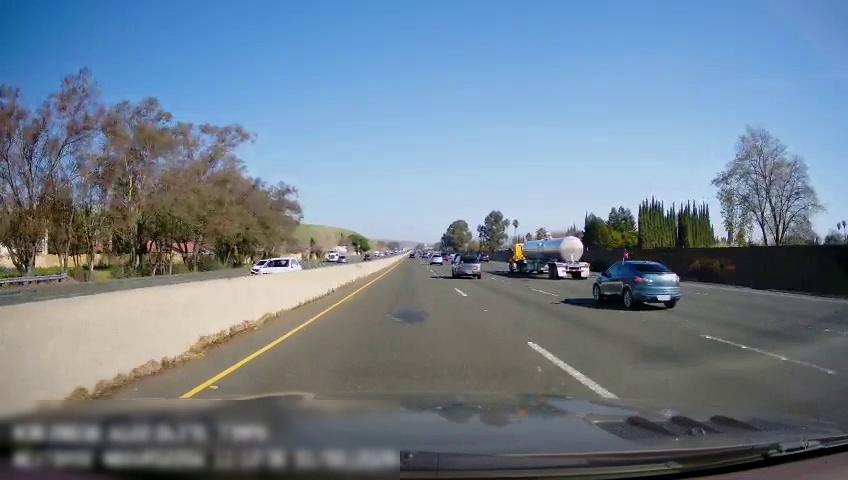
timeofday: Day
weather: Sunny
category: Drivable Space
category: Drivable Space
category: Vehicles | Car
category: Vehicles | Car
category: Vehicles | Other LV
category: Vehicles | Car
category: Vehicles | Car
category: Vehicles | SUV
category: Vehicles | Other LV
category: Vehicles | Car
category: Vehicles | Car
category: Vehicles | Car
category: Lanes | Alternate Lane
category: Lanes | Current Lane
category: Lanes | Current Lane
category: Lanes | Alternate Lane
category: Lanes | Opposite Lane